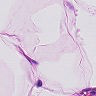
Metastatic tissue present: no